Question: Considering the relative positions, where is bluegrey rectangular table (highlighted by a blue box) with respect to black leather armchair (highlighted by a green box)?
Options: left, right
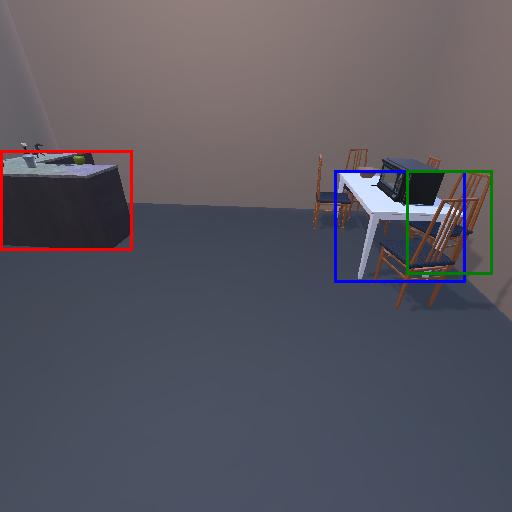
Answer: left